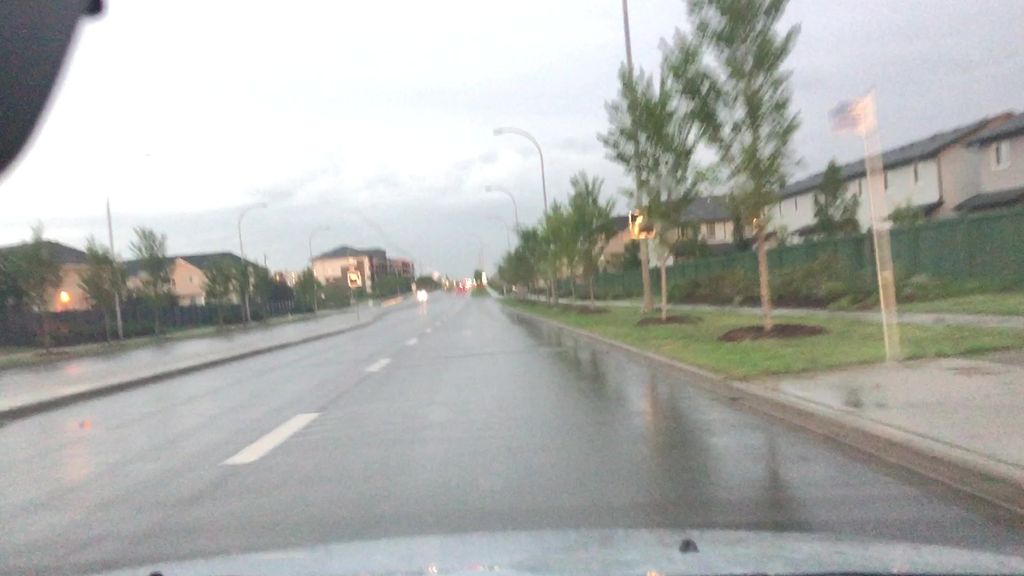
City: edmonton